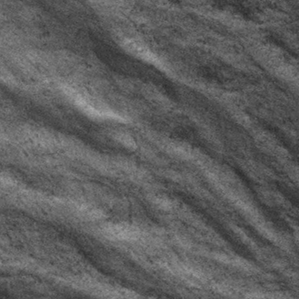
Label: frost